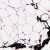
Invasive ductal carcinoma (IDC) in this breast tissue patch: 0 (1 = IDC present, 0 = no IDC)